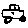
Label: car